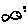
Label: fish